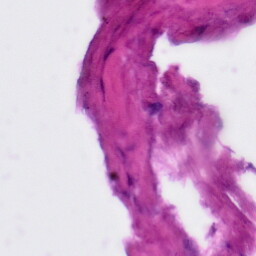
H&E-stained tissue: Tonsil